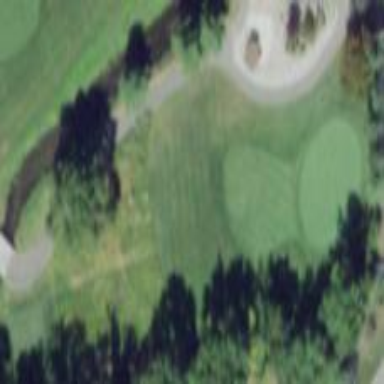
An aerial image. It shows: Area of rough grass used for golf.